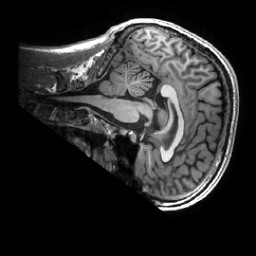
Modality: T1w
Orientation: sagittal
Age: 31
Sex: male
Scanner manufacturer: ge
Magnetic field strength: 3 T
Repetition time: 0.0073 s
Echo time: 0.003 s